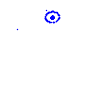
Particle: electron